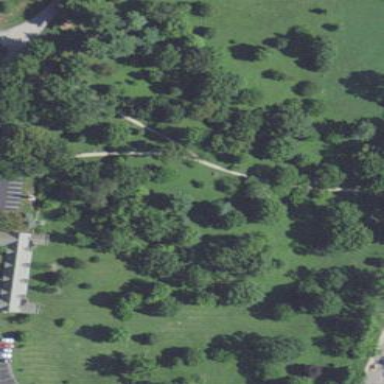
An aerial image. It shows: Lovely park for leisure and relaxation.